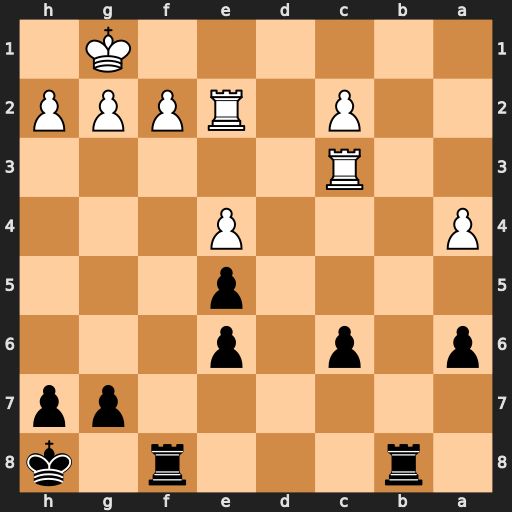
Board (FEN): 1r3r1k/6pp/p1p1p3/4p3/P3P3/2R5/2P1RPPP/6K1
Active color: b
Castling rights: -
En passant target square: -
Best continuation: Rb1+ Re1 Rxe1#